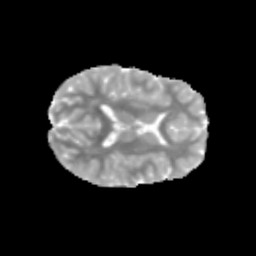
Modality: MD
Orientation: axial
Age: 10
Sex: female
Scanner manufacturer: siemens
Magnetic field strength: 3 T
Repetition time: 3.8 s
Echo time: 0.07 s